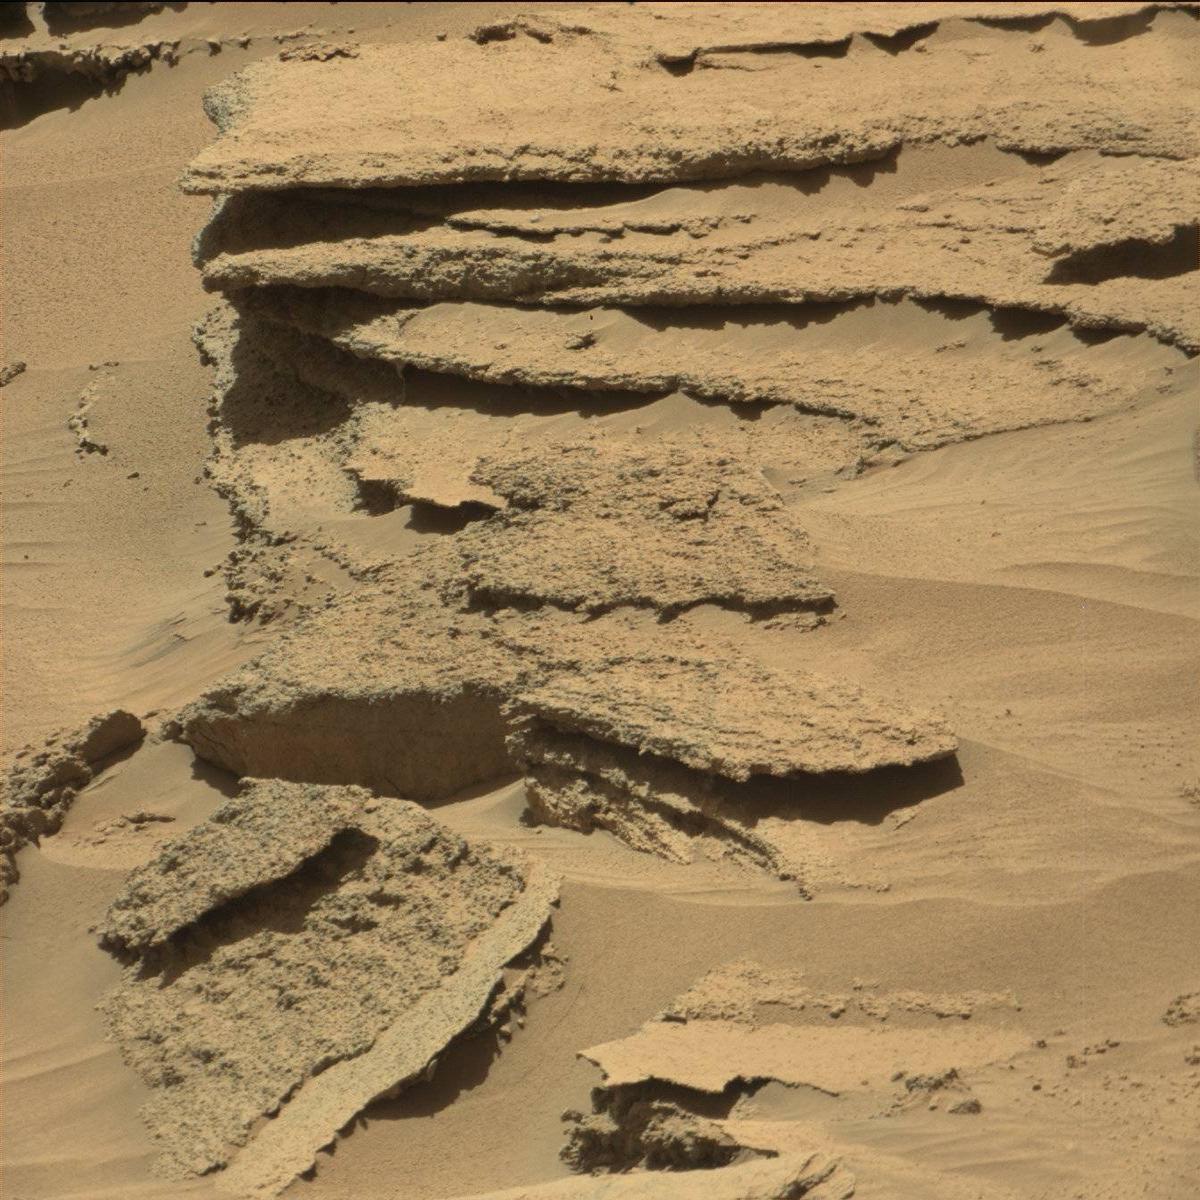
Terrain classes present: Bedrock, Sand / Soil